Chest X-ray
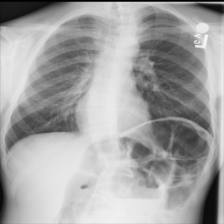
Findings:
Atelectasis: negative
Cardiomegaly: negative
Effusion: negative
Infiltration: negative
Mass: negative
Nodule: negative
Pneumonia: negative
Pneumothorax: negative
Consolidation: negative
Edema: negative
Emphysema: negative
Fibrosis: negative
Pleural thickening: negative
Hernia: negative